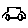
Label: car